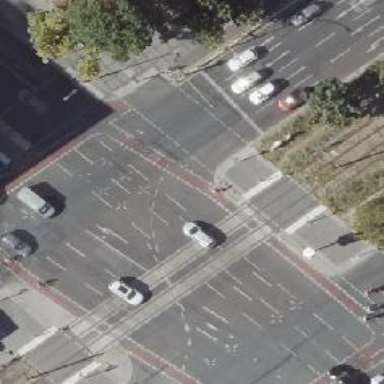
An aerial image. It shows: Tram level crossing on the railway.